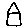
Label: house